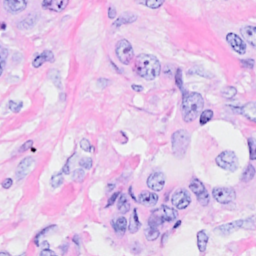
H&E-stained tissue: Breast